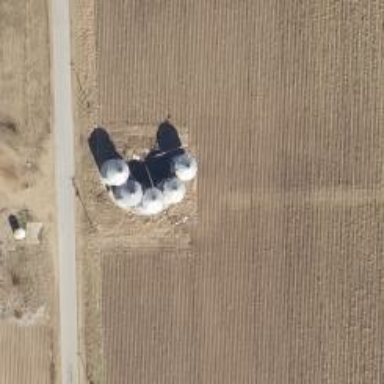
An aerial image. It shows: Silo.